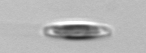
Label: pennate